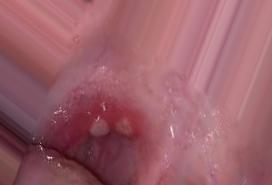
Condition: Mouth Ulcer